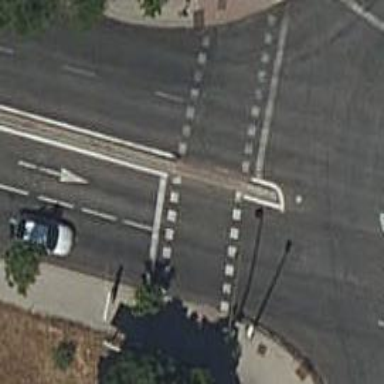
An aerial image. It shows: Road with traffic signals controlling the flow of traffic.